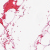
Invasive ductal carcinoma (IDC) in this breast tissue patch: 0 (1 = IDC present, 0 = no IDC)